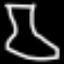
Label: hourglass